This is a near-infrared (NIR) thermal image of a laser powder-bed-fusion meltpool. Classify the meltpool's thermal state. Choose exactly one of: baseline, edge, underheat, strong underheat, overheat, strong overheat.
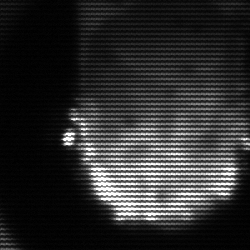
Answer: baseline